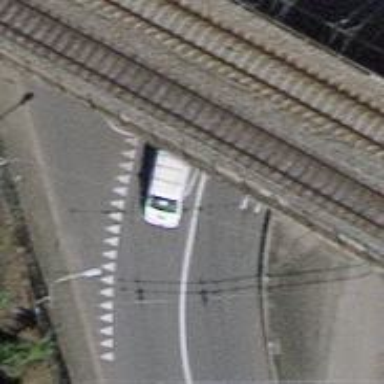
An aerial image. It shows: Single-track railway bridge with electrified contact line.